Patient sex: M
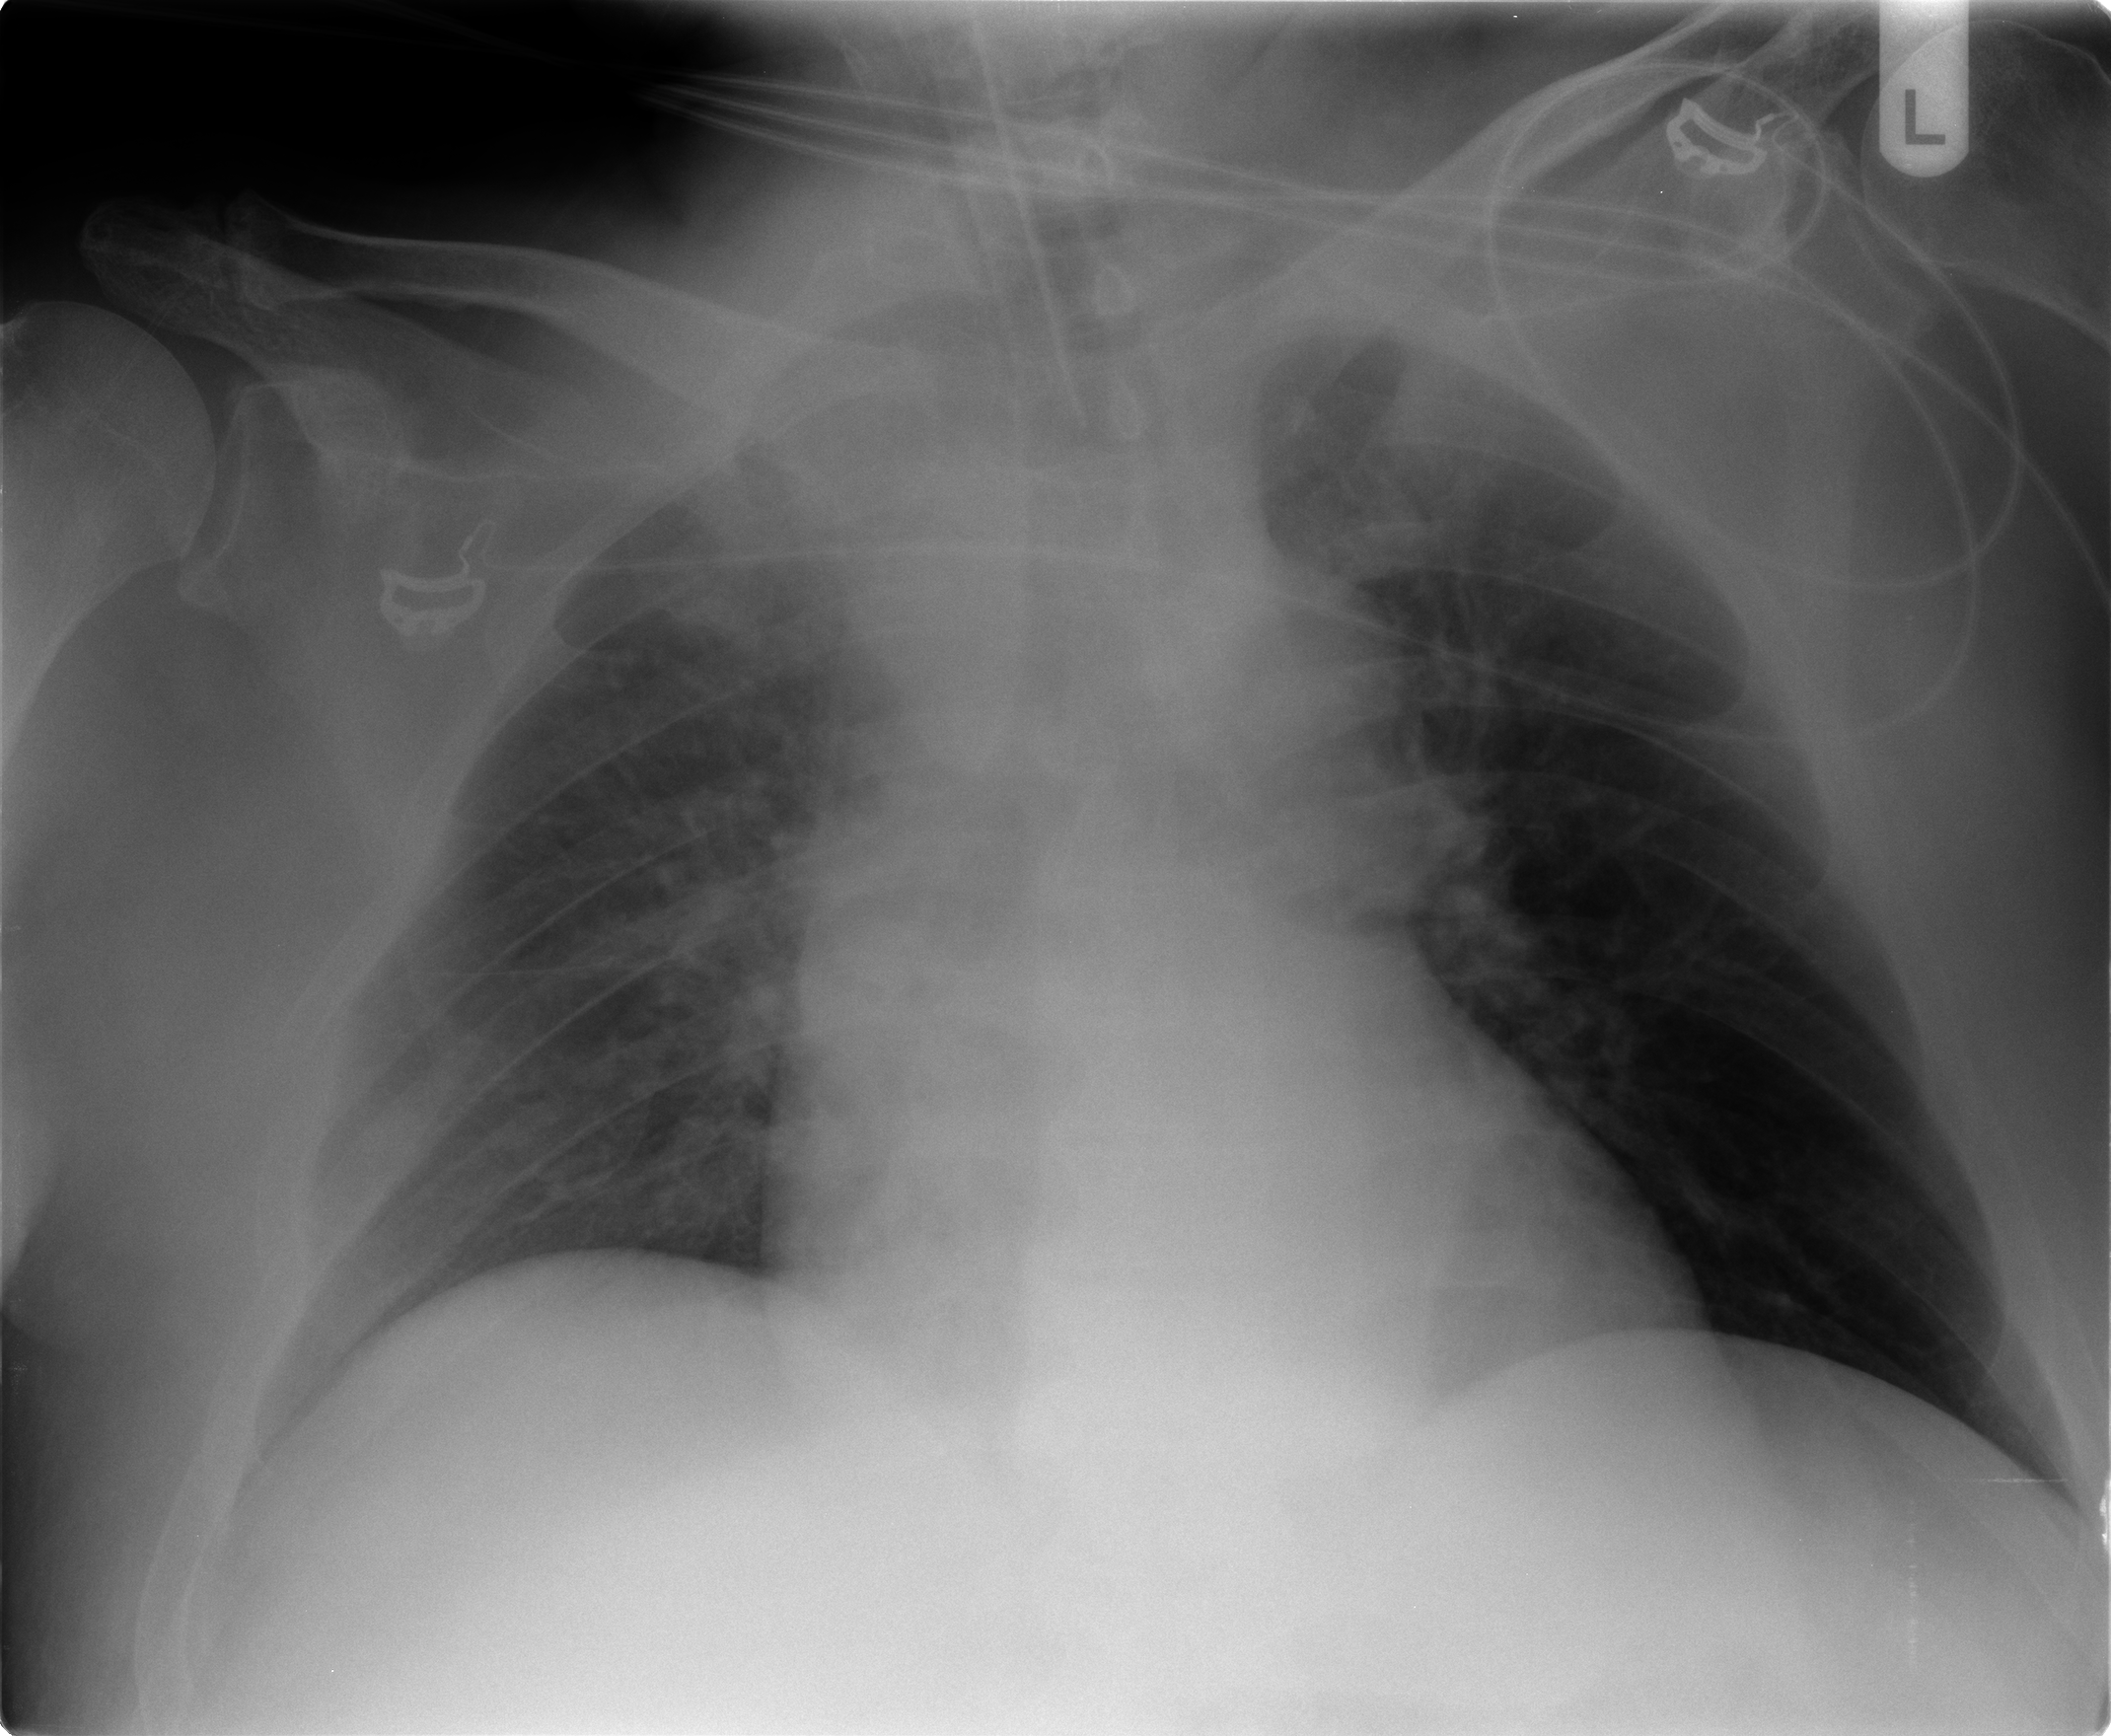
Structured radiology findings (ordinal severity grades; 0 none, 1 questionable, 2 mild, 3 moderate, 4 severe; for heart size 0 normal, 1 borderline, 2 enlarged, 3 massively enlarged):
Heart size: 0
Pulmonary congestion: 2
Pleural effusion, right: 0
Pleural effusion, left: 0
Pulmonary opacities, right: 0
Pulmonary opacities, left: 0
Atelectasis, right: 2
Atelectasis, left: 0